Question: I am struggling to see how to use Handlebars with simple string arrays. I have the following object

When looping around the searchParam array I use something like :
'''
{{#each model.searchParam}}
<table class="table table-bordered table-striped">
<thead>
<tr>
<th class="th-narrow">Property</th>
<th>Value</th>
</tr>
</thead>
<tbody>
<tr>
<td><span class="label">name</span></td>
<td>{{name}}</td>
</tr>
<tr>
<td><span class="label">type</span></td>
<td>{{type}}</td>
</tr>
</tbody>
</table>
{{/each}}
'''
In the image above, how do I loop around the "searchInclude" array?
'''
{{#each model.searchInclude}}
... wht do I reference here for the contents of the array?
{{/each}}
'''
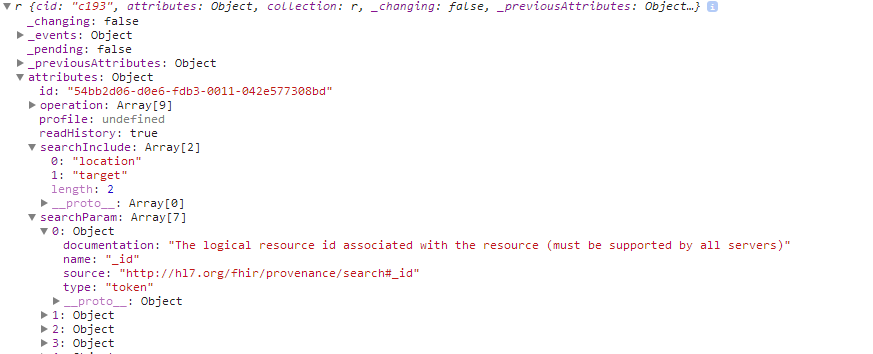
Answer: In case of an array, 'this' will be the value and you can obtain the index with the Handlebar magic keyword '@index'
'''
{{#each model.searchInclude}}
{{@index}}: {{this}}
{{/each}}
'''